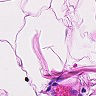
Metastatic tissue present: no